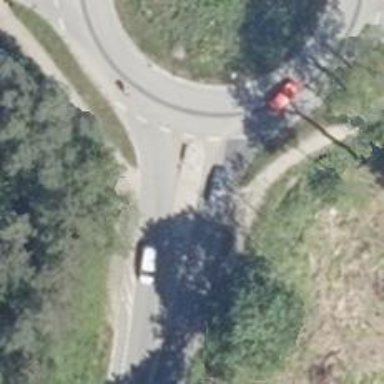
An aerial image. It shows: Unmarked crossing with pedestrian island.